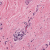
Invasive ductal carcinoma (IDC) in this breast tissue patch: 0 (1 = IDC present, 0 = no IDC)